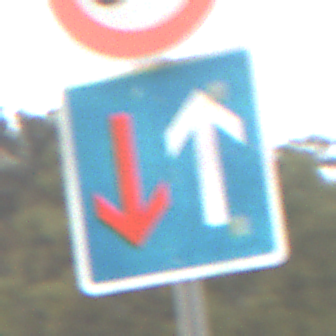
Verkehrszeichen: VorrangVorGegenverkehr
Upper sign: Geschwindigkeit60
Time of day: MorningAfternoon
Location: Outdoor (Nature)
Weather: Overcast
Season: NotSpecified
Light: Natural